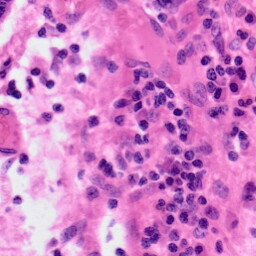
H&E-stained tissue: Colon